Interaction volume radius: 10 \u00c5
Interaction volume height: 20 \u00c5
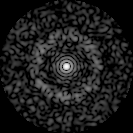
Disorder parameter: 0.8297